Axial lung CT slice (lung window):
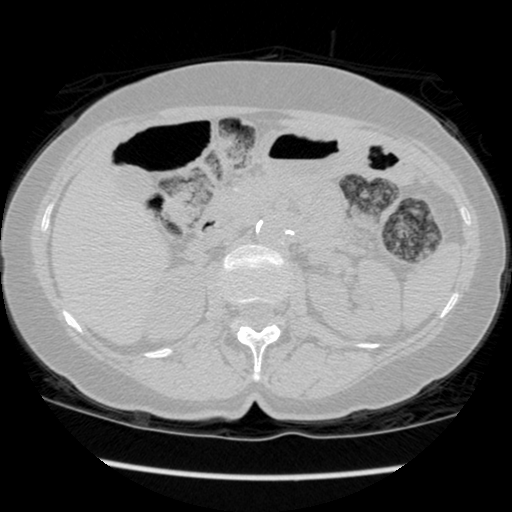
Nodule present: no